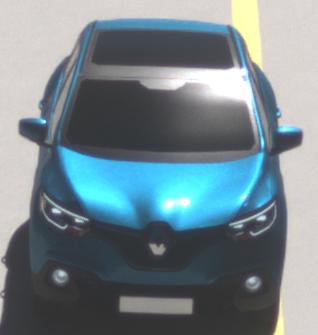
Make: Renault
Model: Kadjar ENERGY TCe 130
Detailed model: Kadjar
Model produced from: 2015/05
Model produced until: 2018/08
Doors: 5
Color: blue
Road condition: dry road
Daytime: midday
Contrast: high contrast